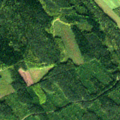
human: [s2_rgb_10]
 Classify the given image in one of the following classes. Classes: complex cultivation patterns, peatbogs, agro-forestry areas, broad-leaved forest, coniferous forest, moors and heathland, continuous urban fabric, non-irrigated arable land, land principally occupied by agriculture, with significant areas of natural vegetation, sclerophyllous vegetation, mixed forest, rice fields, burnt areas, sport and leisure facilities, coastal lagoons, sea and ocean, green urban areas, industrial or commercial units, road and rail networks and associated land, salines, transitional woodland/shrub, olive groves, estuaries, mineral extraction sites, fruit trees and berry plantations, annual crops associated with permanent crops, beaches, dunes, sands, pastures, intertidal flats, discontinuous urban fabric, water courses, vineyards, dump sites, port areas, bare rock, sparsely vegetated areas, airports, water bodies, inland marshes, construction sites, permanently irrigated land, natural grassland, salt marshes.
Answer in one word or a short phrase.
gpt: non-irrigated arable land, coniferous forest, mixed forest